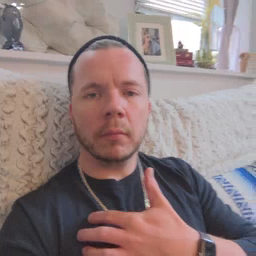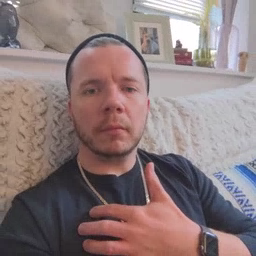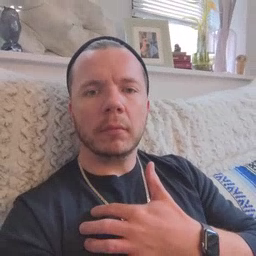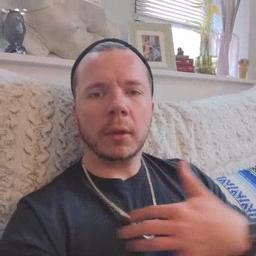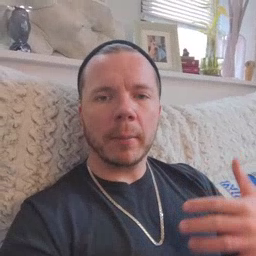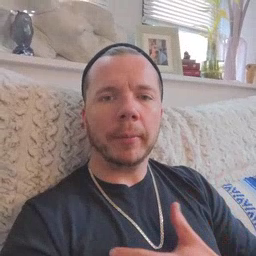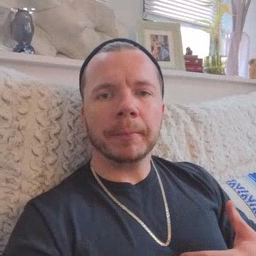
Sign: zebra